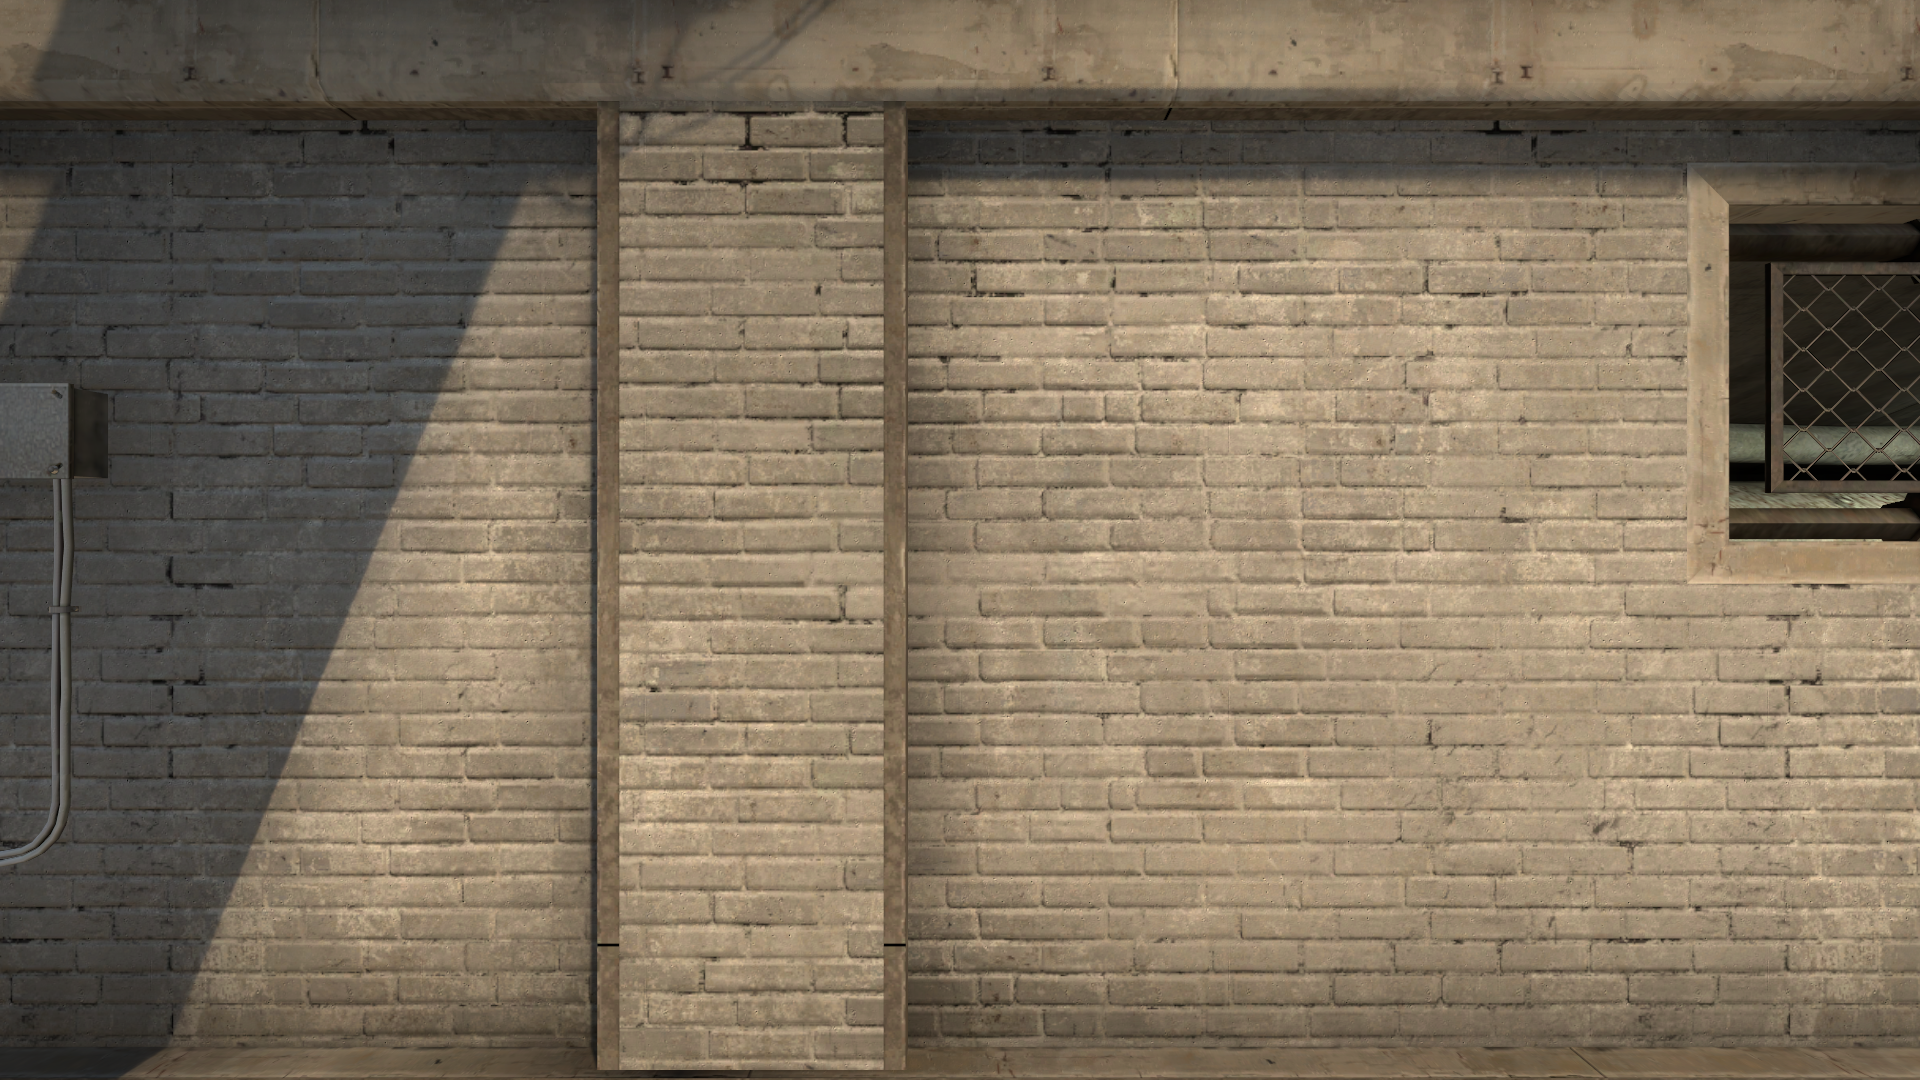
Map: de_train